Question: I want to write a stored procedure for a search function. I have a database of movies and I should be able to search a movie by 'Movie.Name', 'Movie.Producer', 'Movie.Director' and appearing 'Cast.Name'.
'''
CREATE PROCEDURE RetrieveSearchResults
@tokenParam VarChar
AS
Select *
from
(Movie
join
Cast on Movie.MovieID = Cast.MovieID)
join
Actor on Actor.ActorID = Cast.ActorID
where
(Movie.Name like '%' + @tokenParam + '%')
or (Movie.Producer like '%' + @tokenParam + '%')
or (Movie.Director like '%' + @tokenParam + '%')
or (Actor.Name like '%' + @tokenParam + '%')
'''
Upon execution
'''
RetrieveSearchResults 'Almighty'
'''
I get almost all tuples with no similar literal as 'Almighty'
Am I missing something?

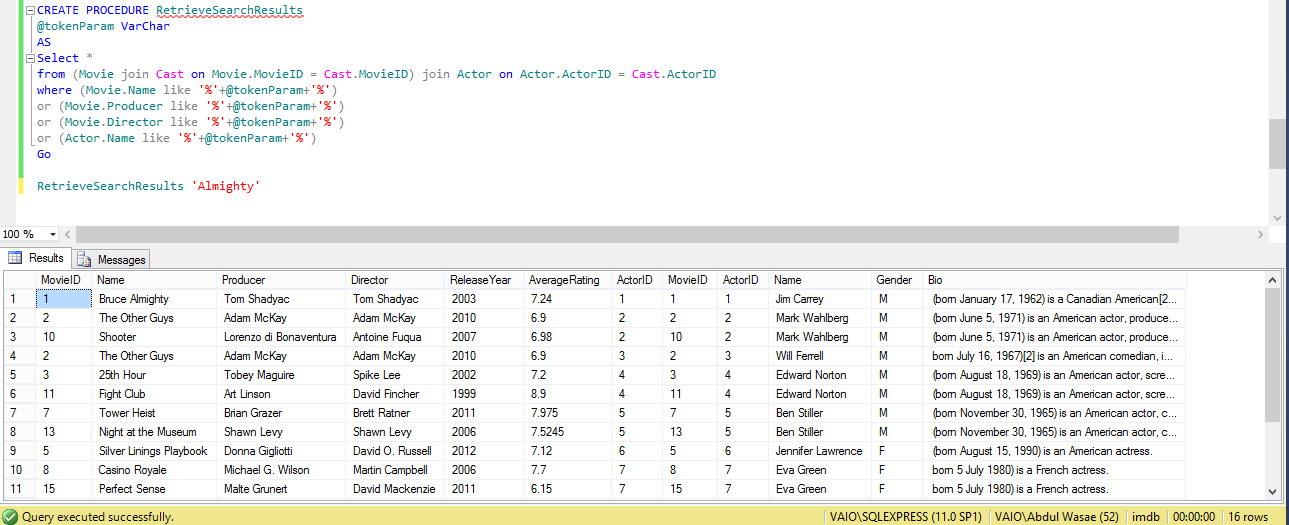
Answer: Try declaring the varchar limit. VARCHAR(100) or something like that. It may be making assumptions on the length and cutting it down to a VARCHAR(1) or similar. The problem with declaring VARCHAR without a length is the system will assign for you and it may not be what you expect.